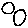
Label: circle